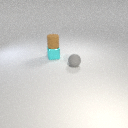
small brown rubber cylinder above small cyan metal cube